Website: home-depot
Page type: payment
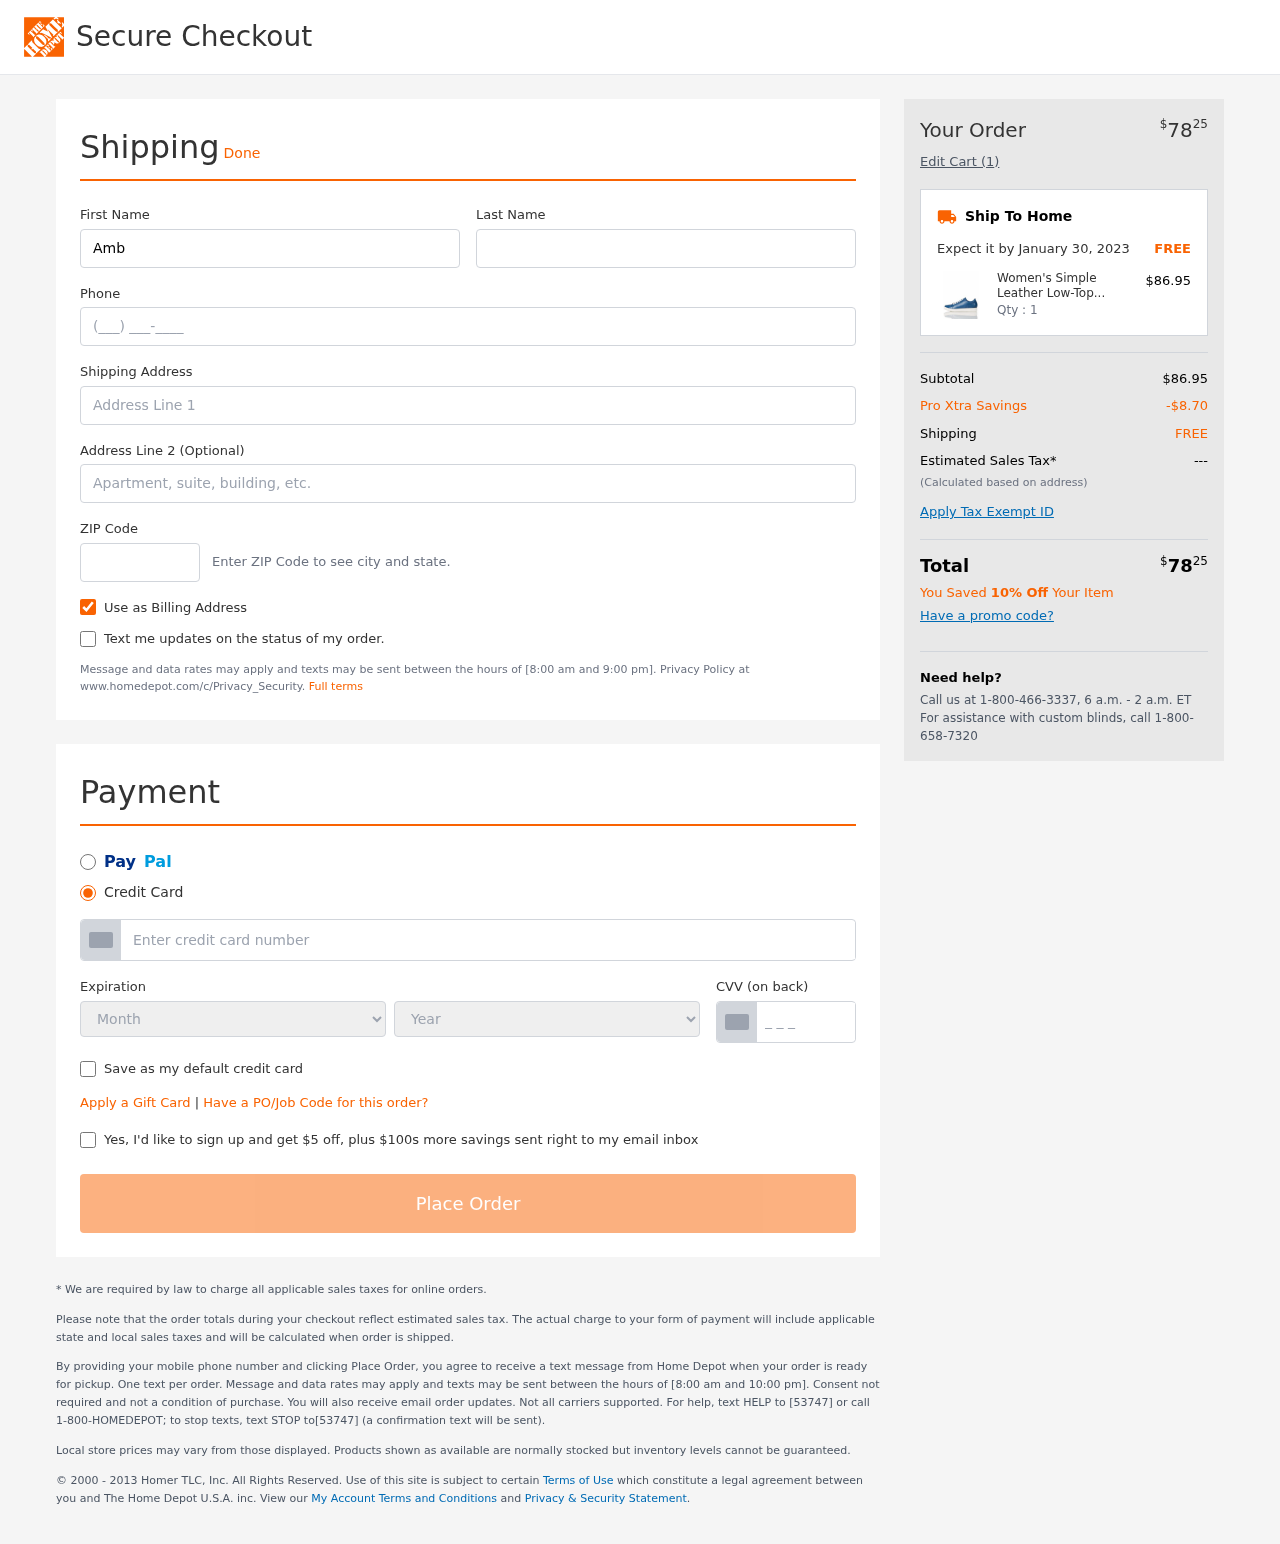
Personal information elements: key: PII_CARD_CVV
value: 631
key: PII_CARD_EXPIRY_MONTH
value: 11
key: PII_CARD_EXPIRY_YEAR
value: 27
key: PII_CARD_NUMBER
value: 4889 9309 8944 3441
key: PII_FIRSTNAME
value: Amber
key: PII_LASTNAME
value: Griffith
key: PII_PHONE
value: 3712885862
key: PII_POSTCODE
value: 41338
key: PII_STREET
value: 76857 Ariel Glen
Product elements: key: PRODUCT1_NAME
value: Women's Simple Leather Low-Top Sneakers, Light Blue, 10.5 US
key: PRODUCT1_PRICE
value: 86.95
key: PRODUCT1_QUANTITY
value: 1
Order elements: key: ORDER_TOTAL
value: $7825
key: ORDER_NUM_ITEMS
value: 1
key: ORDER_DELIVERY_DATE
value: January 30, 2023
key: ORDER_SUBTOTAL
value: $86.95
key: ORDER_DISCOUNT
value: -$8.70
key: ORDER_SHIPPING_COST
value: FREE